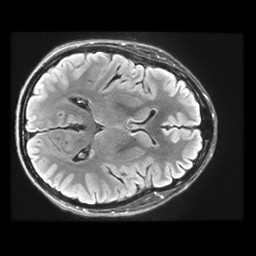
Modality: FLAIR
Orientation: axial
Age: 27
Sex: female
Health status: healthy
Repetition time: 12 s
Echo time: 0.09782 s